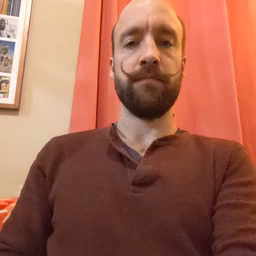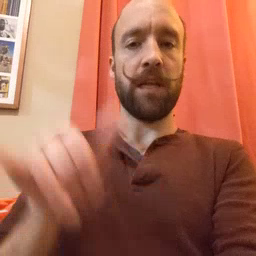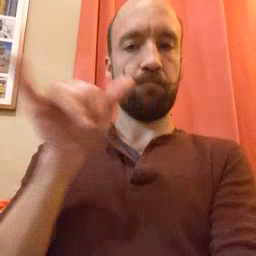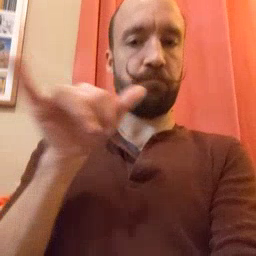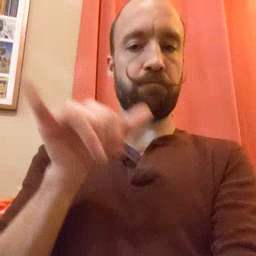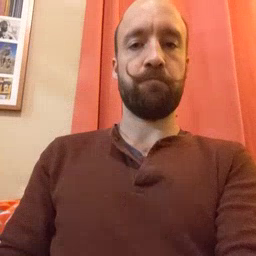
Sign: same